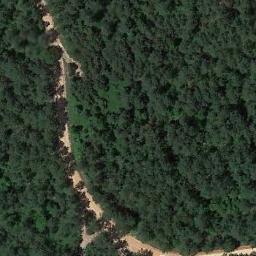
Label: forest